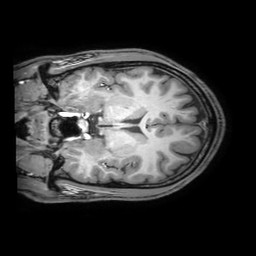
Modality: T1w
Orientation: coronal
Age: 23
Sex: male
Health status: healthy
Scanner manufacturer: philips
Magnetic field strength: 3 T
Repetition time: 0.0079 s
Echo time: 0.0035 s